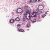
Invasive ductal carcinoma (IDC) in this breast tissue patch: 0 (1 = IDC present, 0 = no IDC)